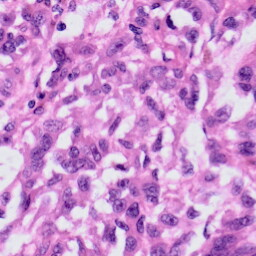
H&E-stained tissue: Skin